Interaction volume radius: 5 \u00c5
Interaction volume height: 30 \u00c5
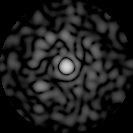
Disorder parameter: 0.8163